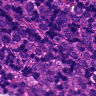
Metastatic tissue present: yes